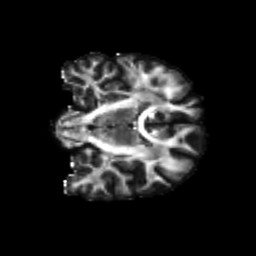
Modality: FA
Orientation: coronal
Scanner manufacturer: siemens
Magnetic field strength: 3 T
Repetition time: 4.16 s
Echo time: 0.0806 s